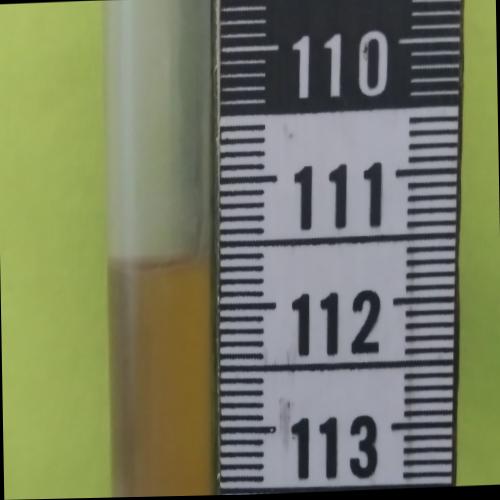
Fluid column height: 111.6 cm